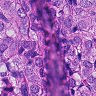
Metastatic tissue present: yes